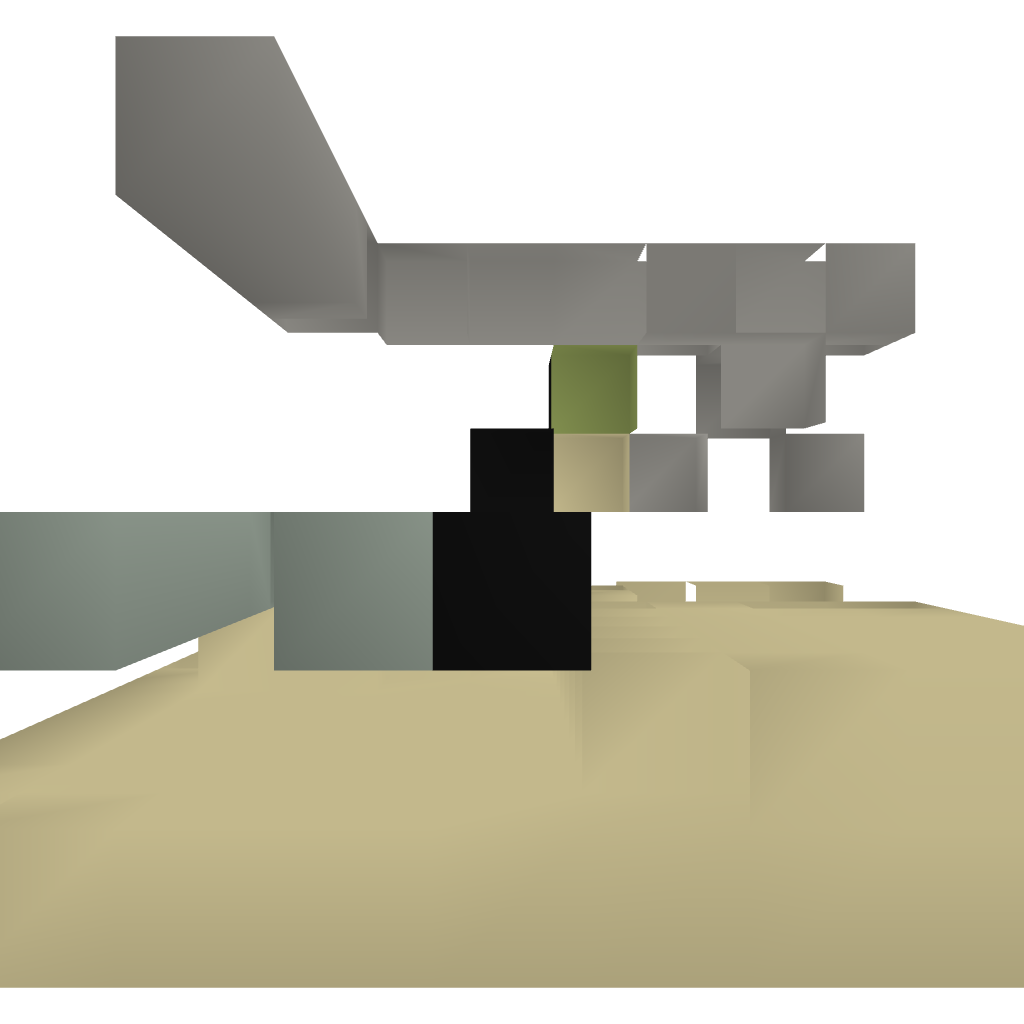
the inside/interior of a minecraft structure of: Repeater Lock 1.5